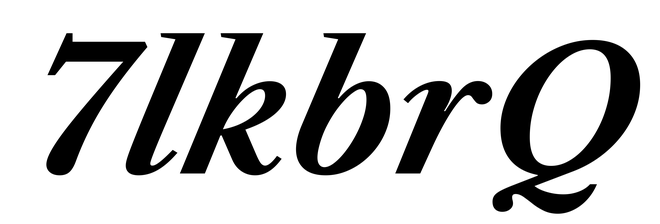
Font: LibreCaslonText-Italic_Bold_Italic